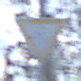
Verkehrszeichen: VorfahrtGewaehren
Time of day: MorningAfternoon
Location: Outdoor (Nature)
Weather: Clear
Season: Winter
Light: Natural